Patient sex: M
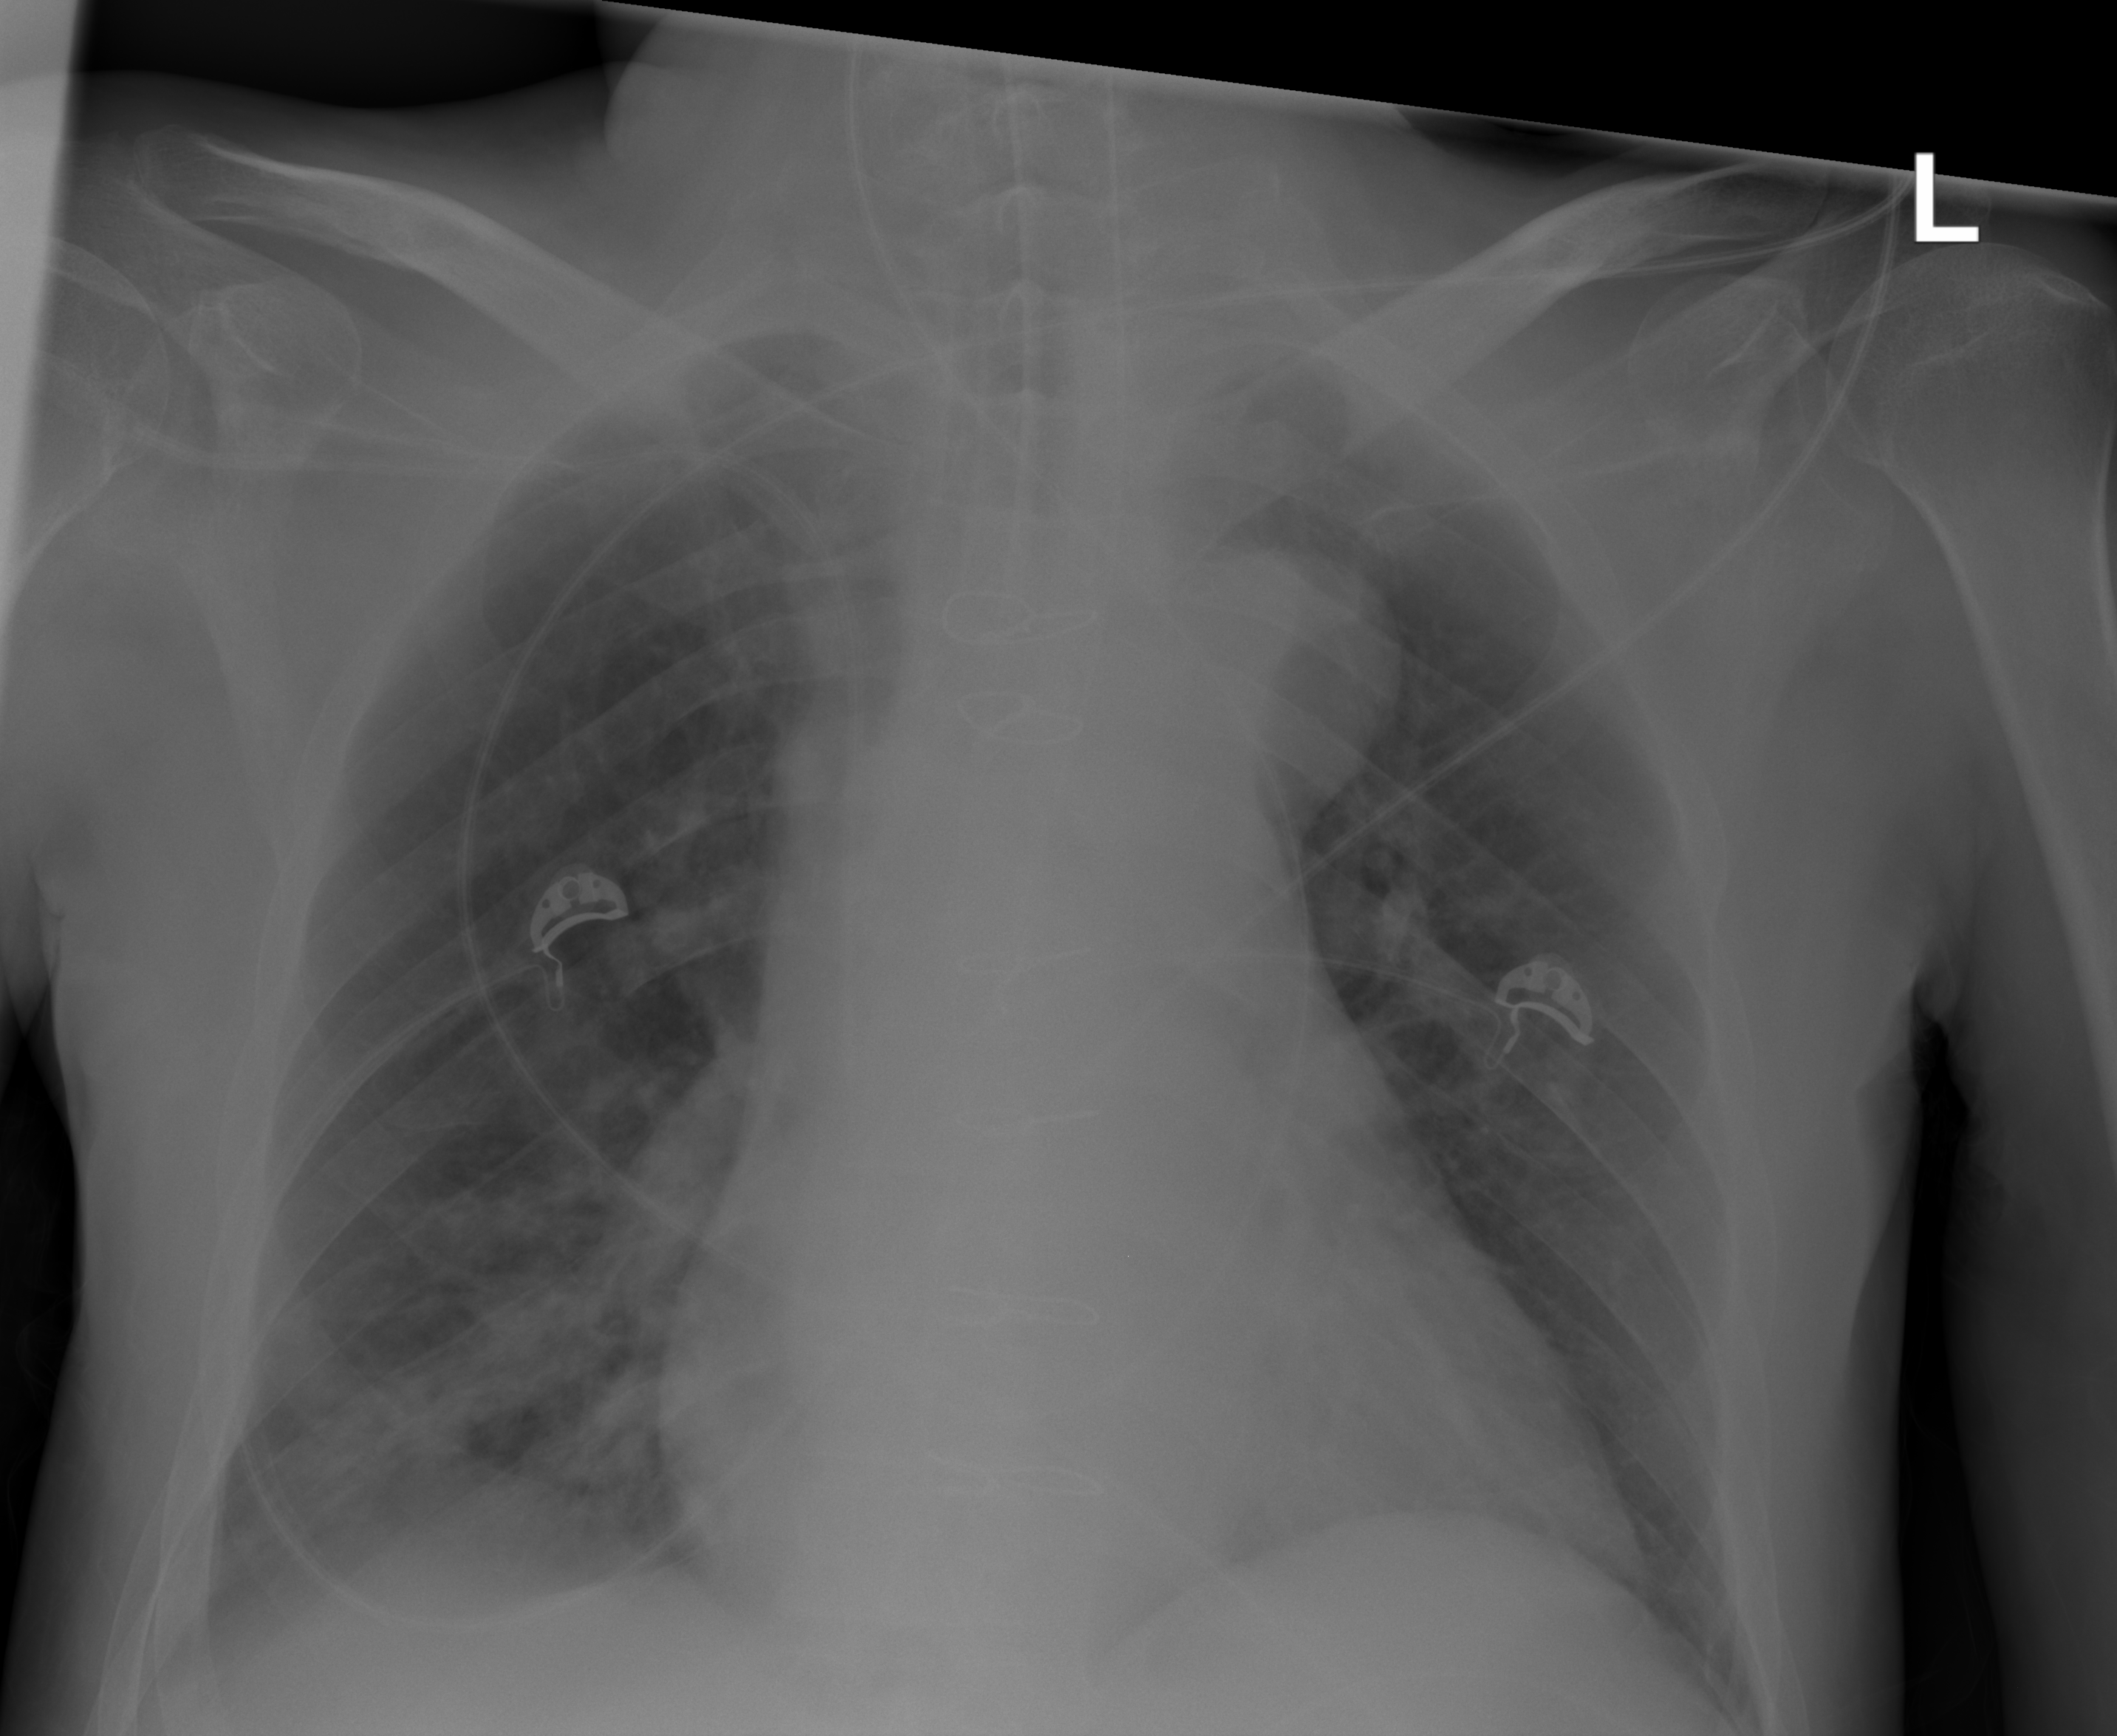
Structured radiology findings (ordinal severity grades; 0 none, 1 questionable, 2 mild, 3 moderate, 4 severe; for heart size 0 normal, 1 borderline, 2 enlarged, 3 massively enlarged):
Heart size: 2
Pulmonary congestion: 0
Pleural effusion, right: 0
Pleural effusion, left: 0
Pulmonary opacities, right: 1
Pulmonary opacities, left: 0
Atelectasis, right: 2
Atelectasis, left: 2